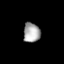
Tissue: lung
Cell type: Myeloid cells
Senescence score: 0.2327
Nuclear area (px): 318
Mean DAPI intensity: 167.588